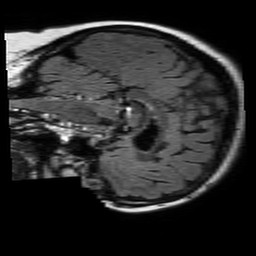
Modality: FLAIR
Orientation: sagittal
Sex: female
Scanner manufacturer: philips
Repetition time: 11 s
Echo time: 0.125 s